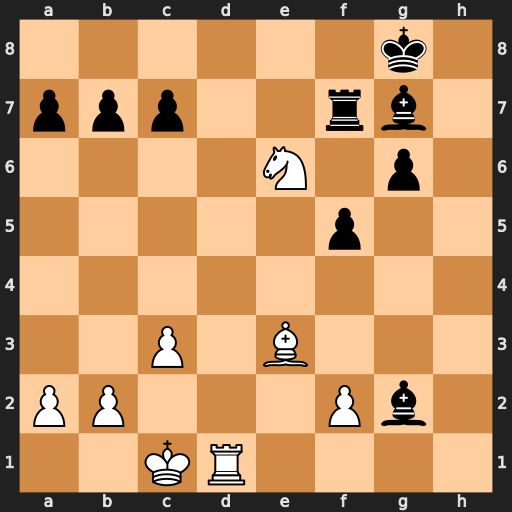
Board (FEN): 6k1/ppp2rb1/4N1p1/5p2/8/2P1B3/PP3Pb1/2KR4
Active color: w
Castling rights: -
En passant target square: -
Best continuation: Rd8+